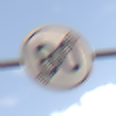
Verkehrszeichen: EndeGeschwindigkeit80
Umgebung: Outdoor, Nature
Tageszeit: Midday
Wetter: PartlyCloudy
Licht: Natural
Jahreszeit: NotSpecified
Kontrast: LowContrast